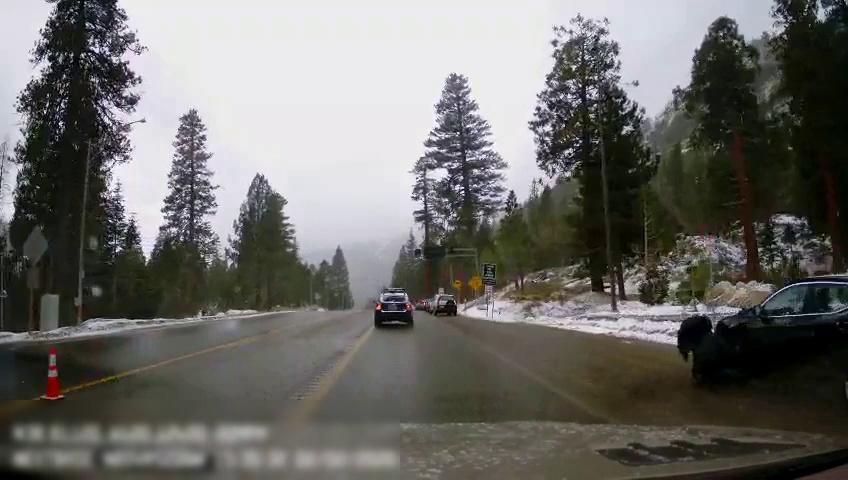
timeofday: Day
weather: Snowy
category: Drivable Space
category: Vehicles | SUV
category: Vehicles | SUV
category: Pedestrians
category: Vehicles | SUV
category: Lanes | Current Lane
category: Lanes | Opposite Lane
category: Lanes | Opposite Lane
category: Lanes | Current Lane
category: Traffic | Signs
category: Traffic | Signs
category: Traffic | Signs
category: Traffic | Signs